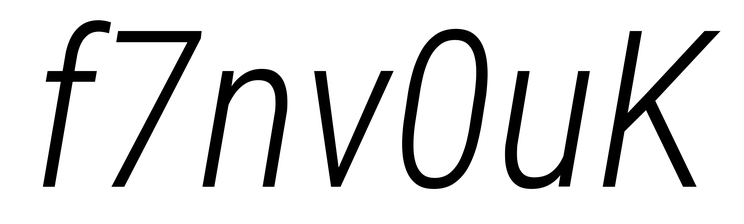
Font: Roboto-Italic_Condensed_Light_Italic